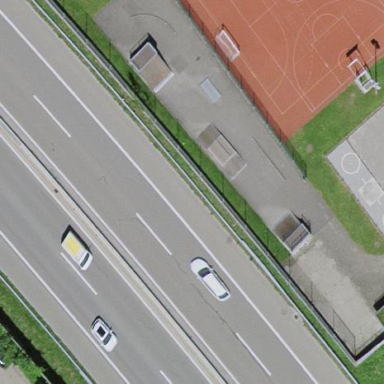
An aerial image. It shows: Pitch for leisure activities.